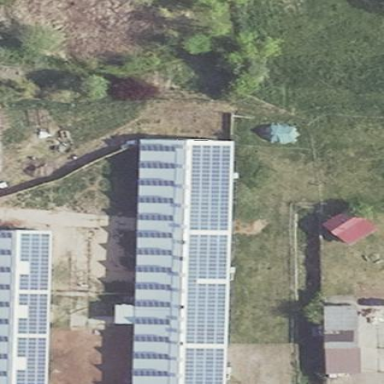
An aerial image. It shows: Building equipped with small solar photovoltaic panel for generating electricity.